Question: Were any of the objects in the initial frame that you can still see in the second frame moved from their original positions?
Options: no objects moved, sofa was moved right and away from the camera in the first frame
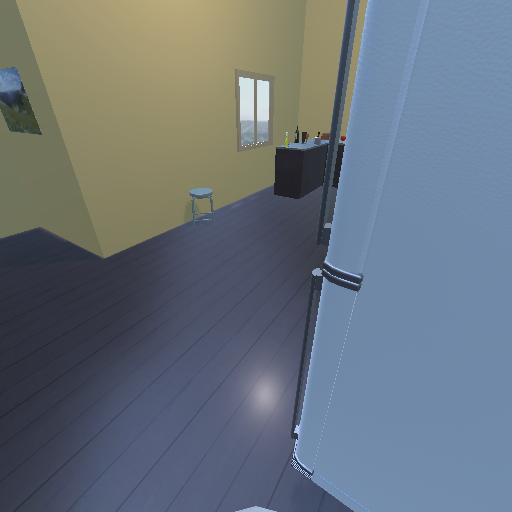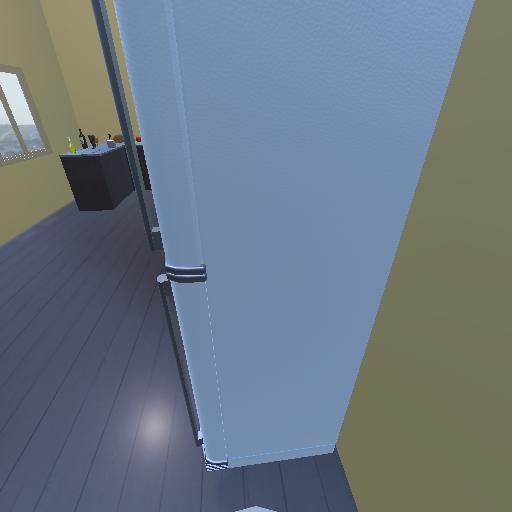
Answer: no objects moved